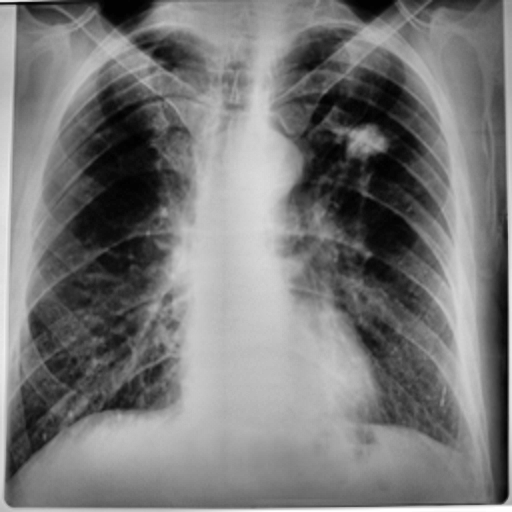
Finding: TUBERCULOSIS